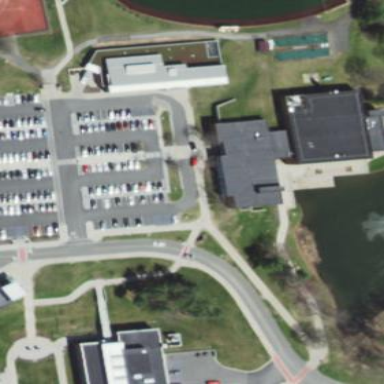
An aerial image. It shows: College building.